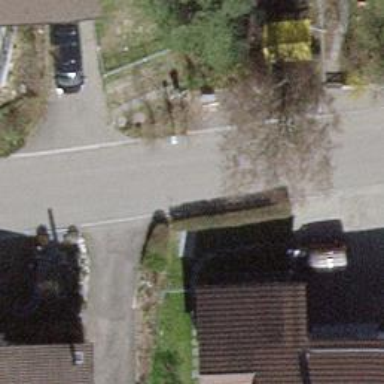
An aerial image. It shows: Smooth asphalt road in residential area.